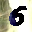
Label: 6